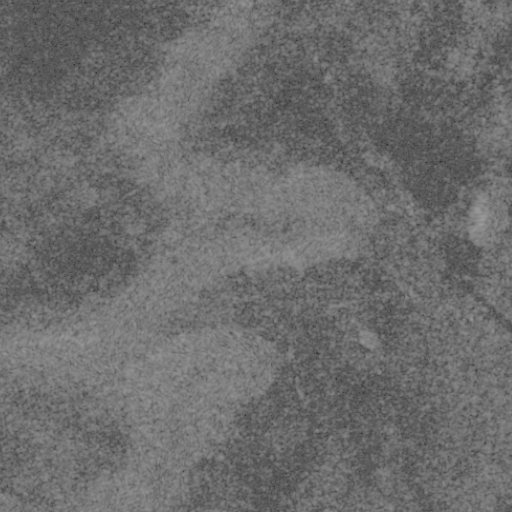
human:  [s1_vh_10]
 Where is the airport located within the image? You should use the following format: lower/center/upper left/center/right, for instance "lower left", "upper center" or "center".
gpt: The airport is located in the lower right of the image.
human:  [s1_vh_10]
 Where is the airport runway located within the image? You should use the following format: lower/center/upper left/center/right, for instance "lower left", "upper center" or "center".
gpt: The airport runway is located in the lower right of the image.
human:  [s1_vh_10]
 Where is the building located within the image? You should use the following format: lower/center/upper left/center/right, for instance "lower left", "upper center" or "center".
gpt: The building is located in the center right of the image.
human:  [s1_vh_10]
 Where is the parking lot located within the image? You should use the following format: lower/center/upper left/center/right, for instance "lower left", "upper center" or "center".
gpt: There is no parking lot in the image.

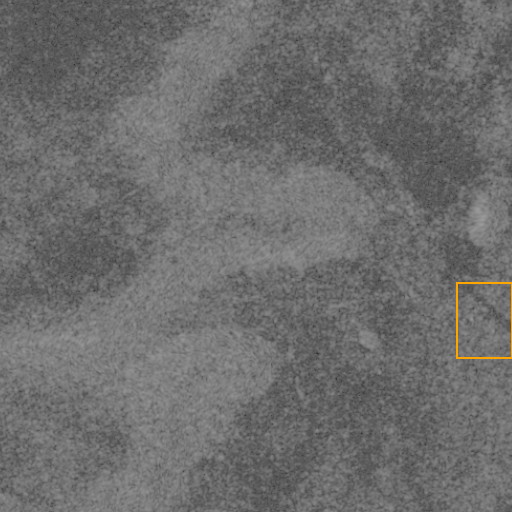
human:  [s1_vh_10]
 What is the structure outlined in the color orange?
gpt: The structure outlined in orange is an airport.
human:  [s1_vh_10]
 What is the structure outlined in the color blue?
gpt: There is no blue outline.